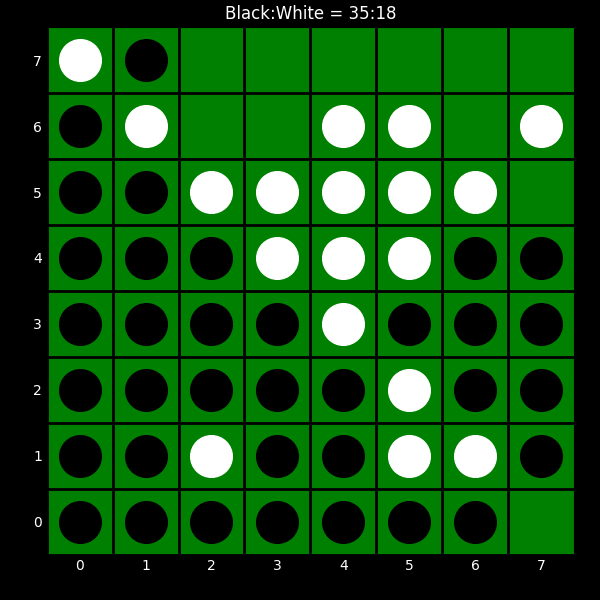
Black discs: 35
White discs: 18